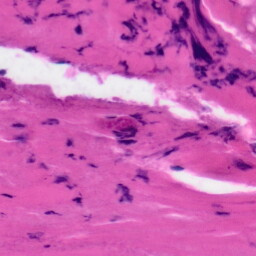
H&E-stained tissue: Tonsil